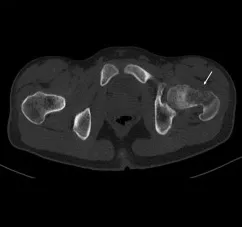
Radiological images of the pelvis. Axial CT (A, bone window) showed an aggressive lytic lesion involving the left femoral neck and trochanteric region associated with cortical destruction and limited periosteal reaction.
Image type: radiology (ct)